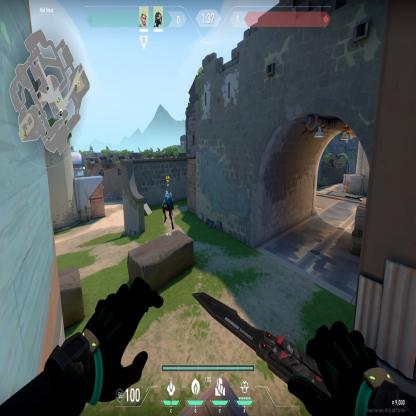
Label: teammate